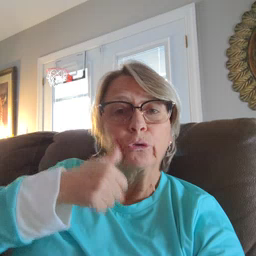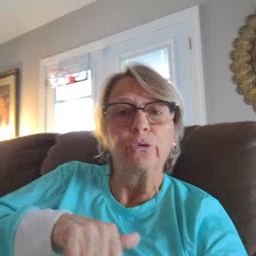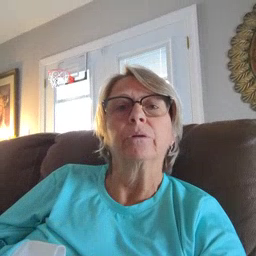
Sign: girl